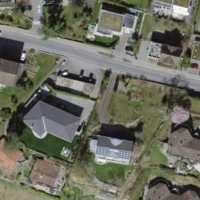
EUNIS habitat code: 55
Species observed at this site:
Rhamnus cathartica
Hemerocallis fulva
Aruncus dioicus
Lysimachia vulgaris